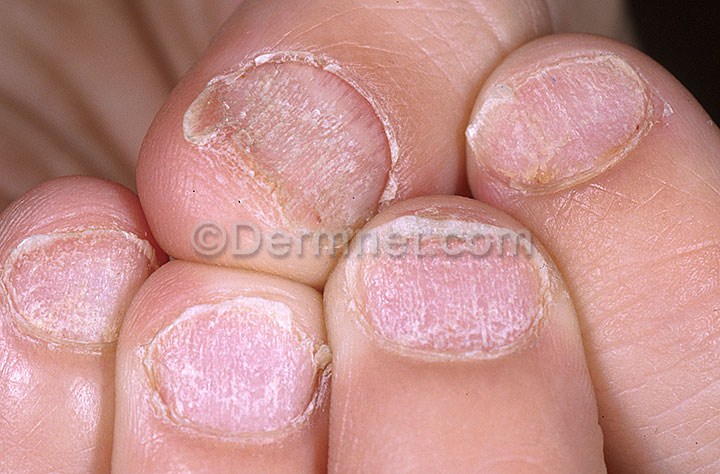
Disease: Nail Fungus and other Nail Disease